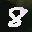
Label: 8